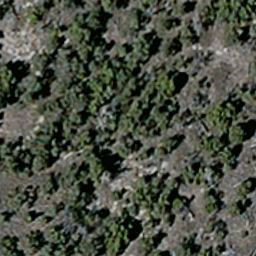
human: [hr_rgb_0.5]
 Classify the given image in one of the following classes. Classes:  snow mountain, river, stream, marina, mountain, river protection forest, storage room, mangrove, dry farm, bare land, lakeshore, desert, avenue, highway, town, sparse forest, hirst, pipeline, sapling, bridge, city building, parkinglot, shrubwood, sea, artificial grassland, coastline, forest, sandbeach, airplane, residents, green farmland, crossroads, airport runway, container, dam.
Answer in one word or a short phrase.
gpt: sparse forest